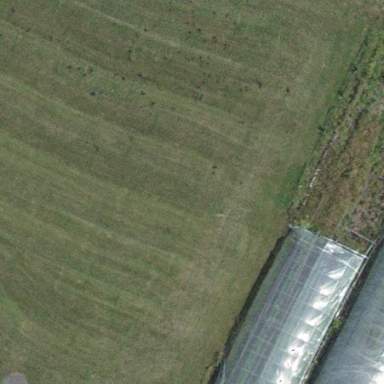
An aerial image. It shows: Greenhouse.